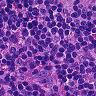
Metastatic tissue present: no